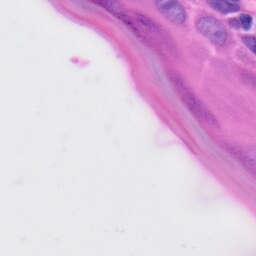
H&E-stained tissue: Skin